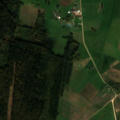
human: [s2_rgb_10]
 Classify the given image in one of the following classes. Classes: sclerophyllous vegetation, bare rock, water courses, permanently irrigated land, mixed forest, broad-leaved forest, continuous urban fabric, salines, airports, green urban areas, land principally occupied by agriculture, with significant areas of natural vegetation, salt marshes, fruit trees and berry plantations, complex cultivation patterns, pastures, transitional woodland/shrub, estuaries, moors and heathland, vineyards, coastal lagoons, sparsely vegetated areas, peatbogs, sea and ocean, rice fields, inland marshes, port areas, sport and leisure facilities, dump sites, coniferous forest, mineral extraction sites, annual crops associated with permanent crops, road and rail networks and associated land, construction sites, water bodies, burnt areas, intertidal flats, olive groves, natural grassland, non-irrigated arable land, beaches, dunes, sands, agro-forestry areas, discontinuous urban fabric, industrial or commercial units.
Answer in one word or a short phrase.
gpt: non-irrigated arable land, pastures, complex cultivation patterns, land principally occupied by agriculture, with significant areas of natural vegetation, broad-leaved forest, coniferous forest, mixed forest